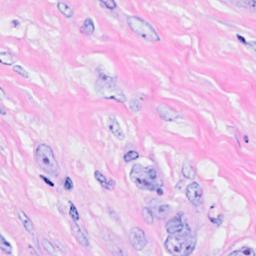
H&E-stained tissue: Breast